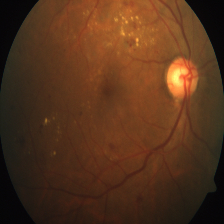
Diabetic retinopathy grade: Severe